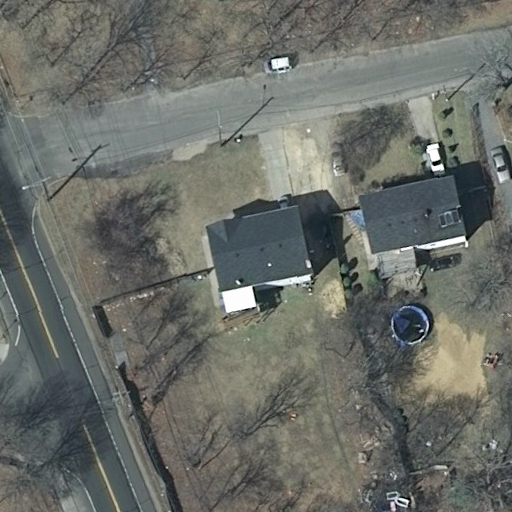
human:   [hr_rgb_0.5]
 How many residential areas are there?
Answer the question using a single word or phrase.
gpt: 1

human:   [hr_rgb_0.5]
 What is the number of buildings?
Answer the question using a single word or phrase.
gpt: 2

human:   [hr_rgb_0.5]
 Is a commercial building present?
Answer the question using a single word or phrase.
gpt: no

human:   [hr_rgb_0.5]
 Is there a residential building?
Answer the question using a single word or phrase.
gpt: yes

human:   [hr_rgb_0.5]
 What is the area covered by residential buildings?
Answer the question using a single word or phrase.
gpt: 549m2

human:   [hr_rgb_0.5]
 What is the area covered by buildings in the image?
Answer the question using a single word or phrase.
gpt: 549m2

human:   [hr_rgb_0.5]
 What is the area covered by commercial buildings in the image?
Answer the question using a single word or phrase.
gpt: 0m2

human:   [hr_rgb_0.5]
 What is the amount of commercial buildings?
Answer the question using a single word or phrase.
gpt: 0

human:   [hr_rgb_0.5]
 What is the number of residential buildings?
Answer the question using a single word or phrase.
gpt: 2

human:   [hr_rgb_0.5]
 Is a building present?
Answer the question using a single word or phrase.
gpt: yes

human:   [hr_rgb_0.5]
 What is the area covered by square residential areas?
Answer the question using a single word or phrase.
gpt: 0m2

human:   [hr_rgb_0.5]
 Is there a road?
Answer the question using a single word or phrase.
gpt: yes

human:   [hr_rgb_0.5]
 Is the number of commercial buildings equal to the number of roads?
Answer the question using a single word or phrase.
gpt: no

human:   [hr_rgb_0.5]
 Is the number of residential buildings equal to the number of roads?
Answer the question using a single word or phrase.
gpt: no

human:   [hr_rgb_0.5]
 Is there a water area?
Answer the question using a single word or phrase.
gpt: no

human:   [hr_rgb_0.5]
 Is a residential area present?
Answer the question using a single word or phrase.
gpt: yes

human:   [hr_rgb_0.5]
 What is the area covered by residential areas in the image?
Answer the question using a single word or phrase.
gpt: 10611m2

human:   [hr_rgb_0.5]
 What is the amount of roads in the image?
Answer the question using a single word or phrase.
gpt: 3

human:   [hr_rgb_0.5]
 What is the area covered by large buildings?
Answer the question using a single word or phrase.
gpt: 0m2

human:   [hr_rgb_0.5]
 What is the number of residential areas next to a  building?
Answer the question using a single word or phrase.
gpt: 1

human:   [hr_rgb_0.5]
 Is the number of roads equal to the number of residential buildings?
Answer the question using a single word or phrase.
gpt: no

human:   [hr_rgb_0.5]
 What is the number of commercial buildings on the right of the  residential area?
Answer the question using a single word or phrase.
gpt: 0

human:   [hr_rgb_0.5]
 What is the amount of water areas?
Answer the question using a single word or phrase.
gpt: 0

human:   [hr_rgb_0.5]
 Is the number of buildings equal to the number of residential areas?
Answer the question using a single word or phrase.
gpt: no

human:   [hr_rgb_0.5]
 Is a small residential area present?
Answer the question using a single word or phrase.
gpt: no

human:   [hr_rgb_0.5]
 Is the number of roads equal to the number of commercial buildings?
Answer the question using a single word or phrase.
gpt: no

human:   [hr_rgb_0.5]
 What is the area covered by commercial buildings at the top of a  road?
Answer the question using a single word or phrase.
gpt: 0m2

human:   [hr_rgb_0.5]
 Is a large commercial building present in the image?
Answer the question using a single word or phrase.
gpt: no

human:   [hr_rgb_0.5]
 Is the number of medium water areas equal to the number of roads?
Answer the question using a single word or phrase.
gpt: no

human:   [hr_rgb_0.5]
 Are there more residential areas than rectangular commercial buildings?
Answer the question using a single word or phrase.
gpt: yes

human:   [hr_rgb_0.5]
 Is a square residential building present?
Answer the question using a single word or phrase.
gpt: no

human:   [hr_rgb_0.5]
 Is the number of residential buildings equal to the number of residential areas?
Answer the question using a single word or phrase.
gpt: no

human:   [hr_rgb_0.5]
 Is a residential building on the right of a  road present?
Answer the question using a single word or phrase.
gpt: yes

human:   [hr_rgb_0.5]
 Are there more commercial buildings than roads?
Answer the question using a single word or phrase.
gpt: no

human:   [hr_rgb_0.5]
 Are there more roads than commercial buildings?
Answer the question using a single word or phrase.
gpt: yes

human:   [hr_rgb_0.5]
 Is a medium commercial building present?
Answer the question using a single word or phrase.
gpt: no

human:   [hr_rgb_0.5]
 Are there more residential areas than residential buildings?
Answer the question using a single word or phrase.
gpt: no

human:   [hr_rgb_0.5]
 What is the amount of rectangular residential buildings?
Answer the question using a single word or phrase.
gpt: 0

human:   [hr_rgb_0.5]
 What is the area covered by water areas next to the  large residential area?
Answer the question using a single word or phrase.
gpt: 0m2

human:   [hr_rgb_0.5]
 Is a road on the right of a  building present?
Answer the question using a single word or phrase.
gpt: no

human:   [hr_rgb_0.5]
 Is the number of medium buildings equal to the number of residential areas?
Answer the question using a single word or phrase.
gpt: no

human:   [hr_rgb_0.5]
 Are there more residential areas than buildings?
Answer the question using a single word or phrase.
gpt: no

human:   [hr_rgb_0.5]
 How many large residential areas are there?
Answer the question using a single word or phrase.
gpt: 1

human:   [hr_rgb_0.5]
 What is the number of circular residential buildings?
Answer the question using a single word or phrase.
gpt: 0

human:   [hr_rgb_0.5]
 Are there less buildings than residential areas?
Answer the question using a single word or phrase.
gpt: no

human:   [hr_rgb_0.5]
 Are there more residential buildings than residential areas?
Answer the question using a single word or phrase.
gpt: yes

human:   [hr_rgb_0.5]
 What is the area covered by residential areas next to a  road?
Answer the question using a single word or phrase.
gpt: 10611m2

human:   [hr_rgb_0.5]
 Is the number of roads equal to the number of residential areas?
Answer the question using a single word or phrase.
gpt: no

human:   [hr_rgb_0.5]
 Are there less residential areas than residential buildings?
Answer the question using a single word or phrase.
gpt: yes

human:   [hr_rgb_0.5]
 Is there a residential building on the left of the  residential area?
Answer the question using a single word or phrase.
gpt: no

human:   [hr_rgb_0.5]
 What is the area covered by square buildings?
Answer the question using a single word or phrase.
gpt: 0m2

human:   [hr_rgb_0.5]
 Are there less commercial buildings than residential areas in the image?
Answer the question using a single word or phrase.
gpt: yes

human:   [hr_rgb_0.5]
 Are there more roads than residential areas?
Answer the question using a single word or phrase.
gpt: yes

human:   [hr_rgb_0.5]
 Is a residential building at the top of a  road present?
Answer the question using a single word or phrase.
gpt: yes

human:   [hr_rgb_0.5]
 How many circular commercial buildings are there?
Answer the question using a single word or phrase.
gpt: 0

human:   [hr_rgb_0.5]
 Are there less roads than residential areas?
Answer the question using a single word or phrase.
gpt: no

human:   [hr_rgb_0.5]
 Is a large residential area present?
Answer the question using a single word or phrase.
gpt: yes

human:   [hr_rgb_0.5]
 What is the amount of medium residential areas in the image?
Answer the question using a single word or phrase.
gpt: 0

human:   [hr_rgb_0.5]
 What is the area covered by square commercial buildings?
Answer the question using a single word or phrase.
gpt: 0m2

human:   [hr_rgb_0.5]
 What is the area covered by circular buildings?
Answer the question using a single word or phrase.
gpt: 0m2

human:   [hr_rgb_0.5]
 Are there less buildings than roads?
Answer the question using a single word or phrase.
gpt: yes

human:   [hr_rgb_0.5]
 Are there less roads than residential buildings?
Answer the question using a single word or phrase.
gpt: no

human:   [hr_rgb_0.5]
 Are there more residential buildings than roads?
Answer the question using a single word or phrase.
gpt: no

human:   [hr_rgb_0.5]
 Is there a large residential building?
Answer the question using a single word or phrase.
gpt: no